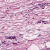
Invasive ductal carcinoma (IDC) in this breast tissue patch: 0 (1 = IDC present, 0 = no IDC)